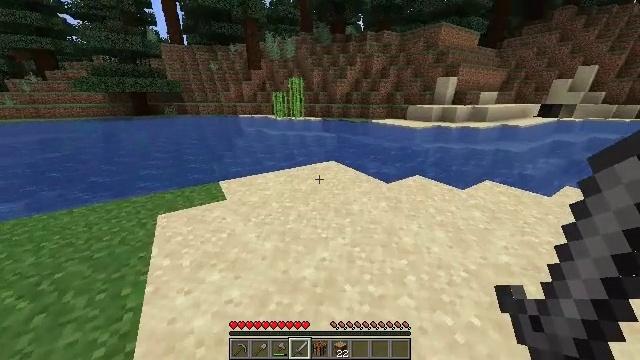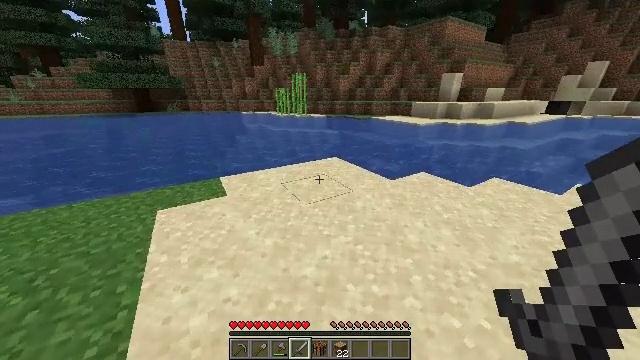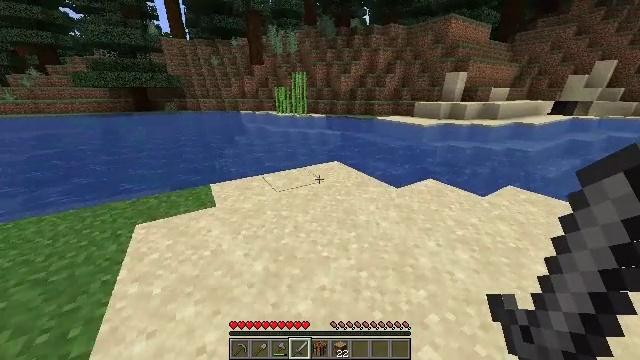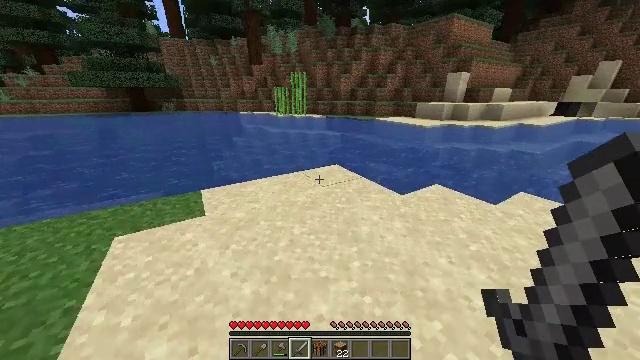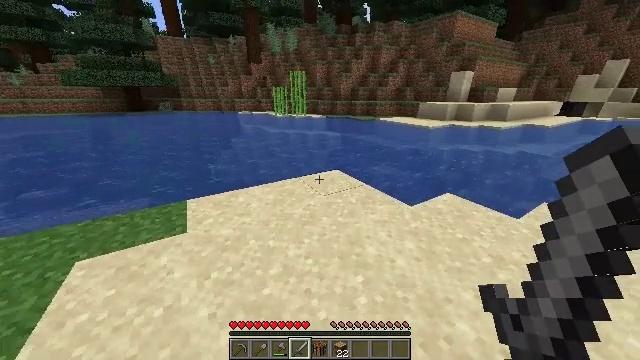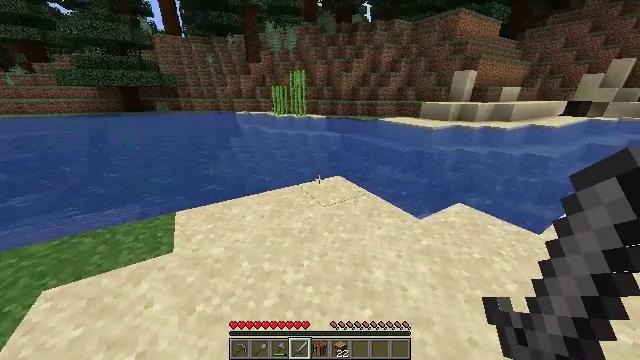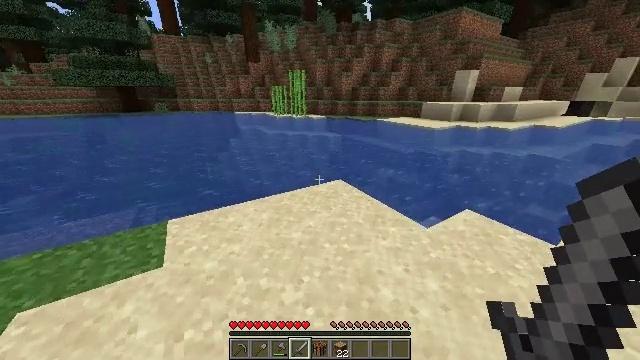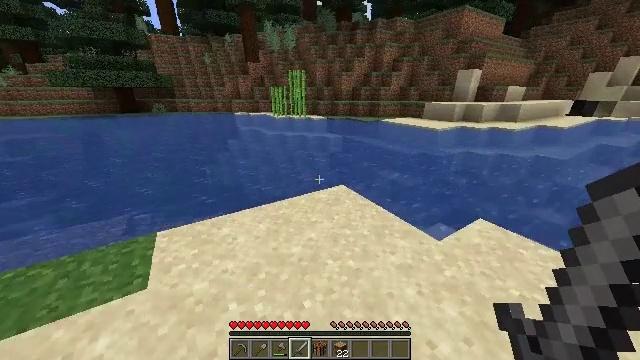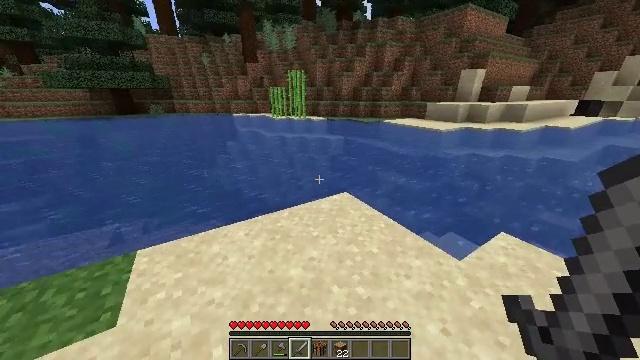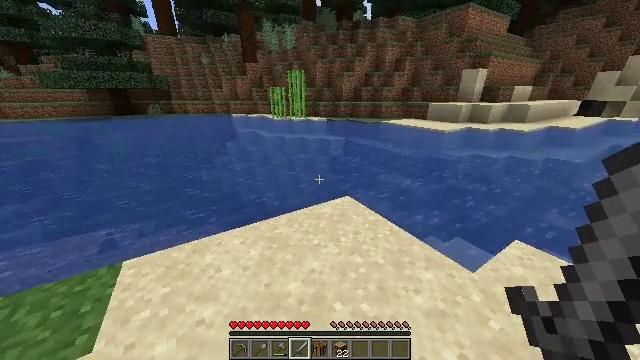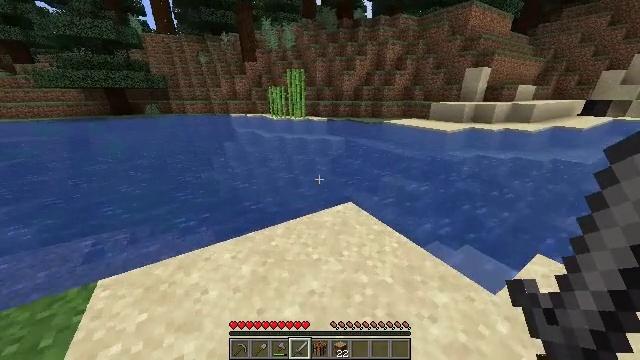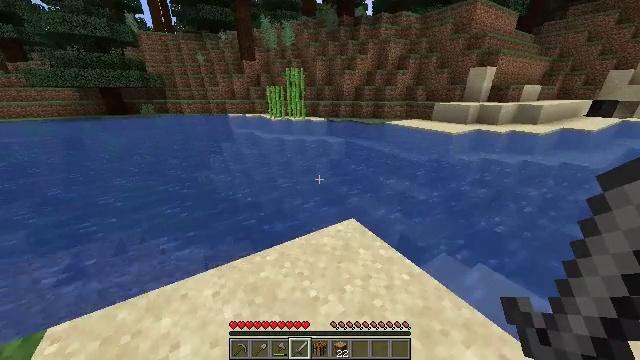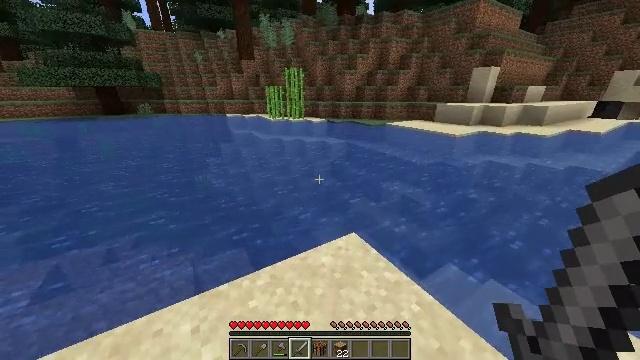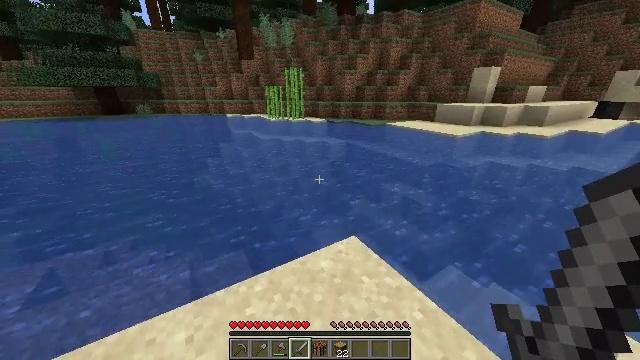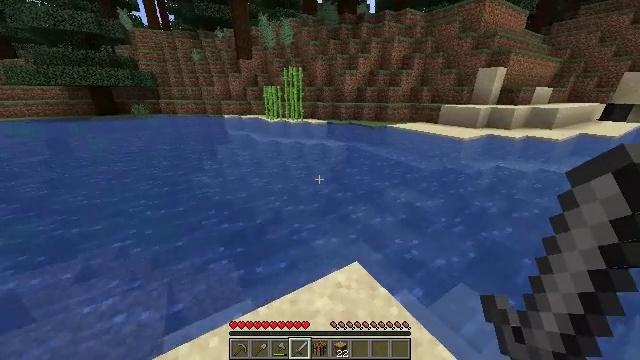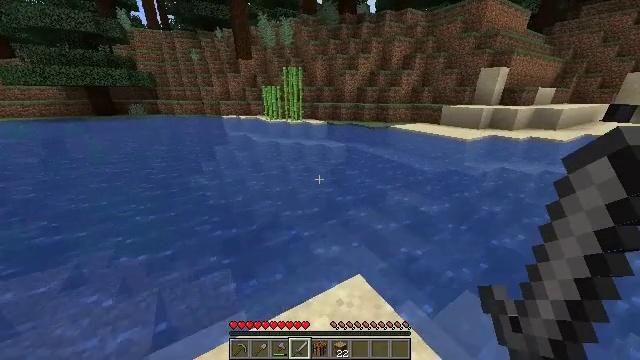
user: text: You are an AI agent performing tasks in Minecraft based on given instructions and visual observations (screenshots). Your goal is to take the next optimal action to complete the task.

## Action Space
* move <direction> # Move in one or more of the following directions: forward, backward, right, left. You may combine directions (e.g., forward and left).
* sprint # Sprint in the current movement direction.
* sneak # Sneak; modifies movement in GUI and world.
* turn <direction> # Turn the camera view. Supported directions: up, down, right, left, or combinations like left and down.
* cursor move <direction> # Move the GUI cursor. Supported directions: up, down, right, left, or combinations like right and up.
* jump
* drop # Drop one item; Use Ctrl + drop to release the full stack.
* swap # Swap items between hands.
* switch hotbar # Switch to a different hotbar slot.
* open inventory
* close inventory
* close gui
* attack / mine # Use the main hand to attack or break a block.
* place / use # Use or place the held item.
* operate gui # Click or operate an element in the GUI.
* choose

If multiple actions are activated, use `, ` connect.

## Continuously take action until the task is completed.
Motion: motion action
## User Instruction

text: Clear the sweet berry bush to collect the sweet berries.
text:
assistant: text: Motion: move forward, sprint
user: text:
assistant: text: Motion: move forward, sprint
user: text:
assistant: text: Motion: move forward, sprint
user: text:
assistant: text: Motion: move forward, sprint
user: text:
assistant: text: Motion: move forward, sprint
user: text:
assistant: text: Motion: move forward, sprint
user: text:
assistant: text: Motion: move forward, sprint
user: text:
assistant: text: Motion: move forward, sprint
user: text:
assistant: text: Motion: move forward, sprint
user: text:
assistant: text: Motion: move forward, sprint
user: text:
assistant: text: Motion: move forward, sprint
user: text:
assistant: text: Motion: move forward, sprint
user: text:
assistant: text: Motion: move forward, sprint
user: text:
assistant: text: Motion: move forward, sprint
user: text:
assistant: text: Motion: move forward, sprint
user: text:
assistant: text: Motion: move forward, sprint, turn right
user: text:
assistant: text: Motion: move forward, sprint, turn right and down, jump
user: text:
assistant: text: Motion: move forward, sprint, turn right, jump
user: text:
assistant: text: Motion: move forward, sprint, turn right, jump
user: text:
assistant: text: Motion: move forward, sprint, jump
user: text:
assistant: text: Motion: move forward, sprint, jump
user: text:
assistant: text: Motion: move forward, sprint, jump
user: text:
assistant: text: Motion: move forward, sprint, jump
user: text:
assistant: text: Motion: move forward, sprint, jump
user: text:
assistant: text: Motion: move forward, sprint, jump
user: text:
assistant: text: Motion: move forward, sprint
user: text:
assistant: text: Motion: move forward, sprint
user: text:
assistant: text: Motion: move forward, sprint, turn left and down
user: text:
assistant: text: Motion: move forward, sprint, turn left and down
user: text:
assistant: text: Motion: move forward, sprint, turn left and down